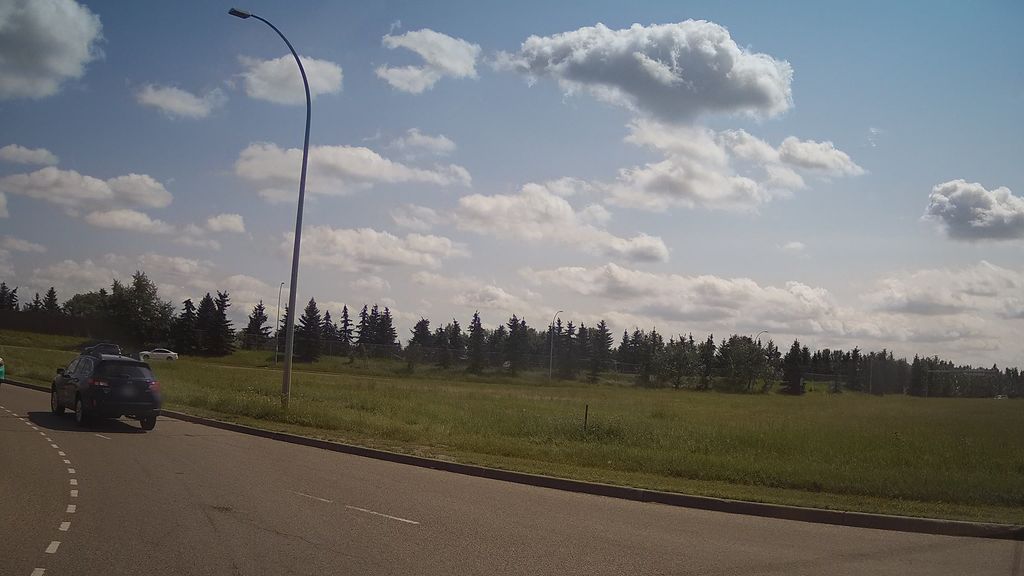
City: edmonton